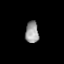
Tissue: prostate
Cell type: Fibroblasts
Senescence score: 0.3505
Nuclear area (px): 280
Mean DAPI intensity: 155.664